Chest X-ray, AP view. Patient: 49 years old, sex F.
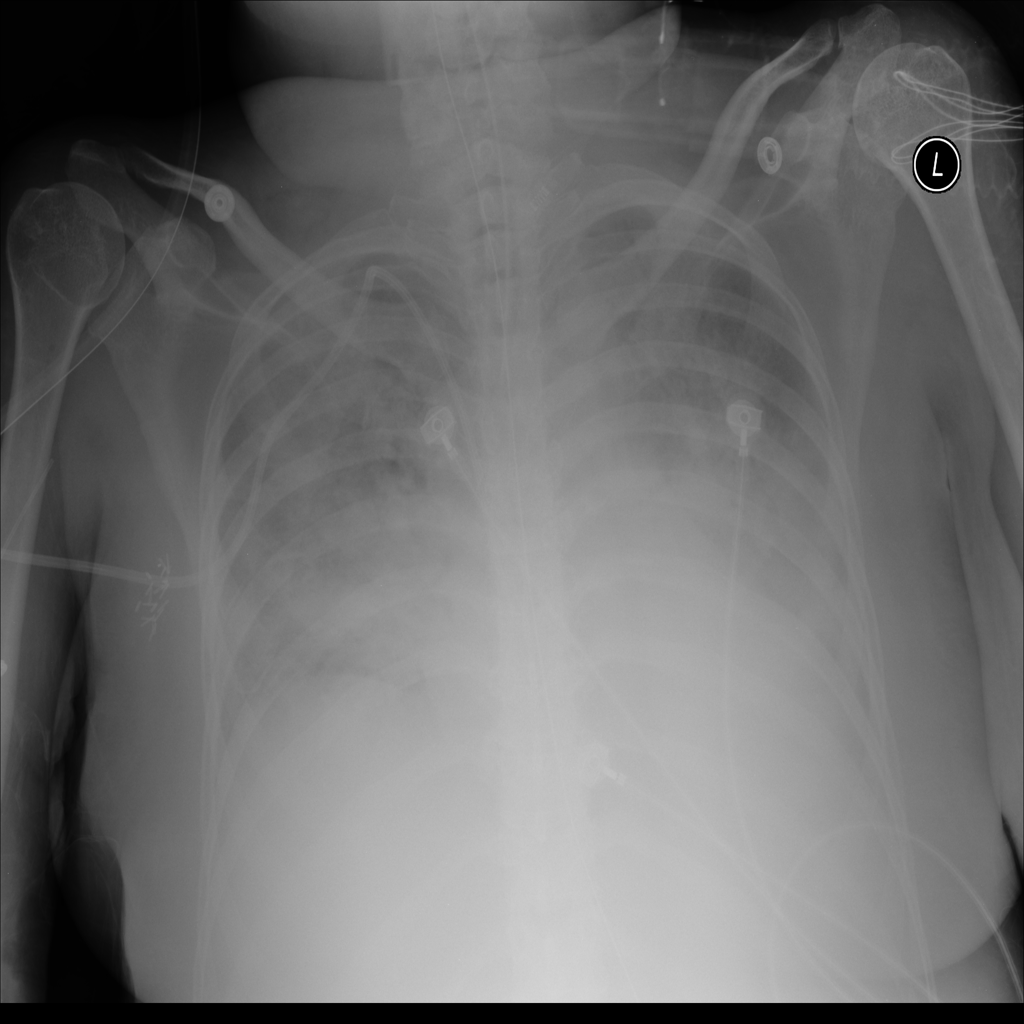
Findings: Infiltration